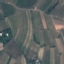
Land use / land cover class: PermanentCrop